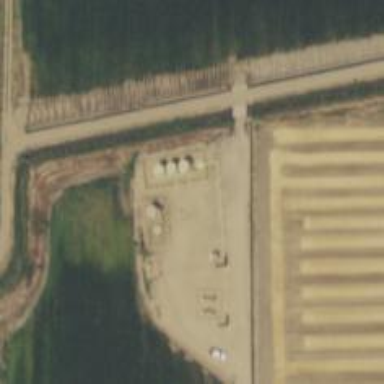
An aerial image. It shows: Storage tank with man-made structure.